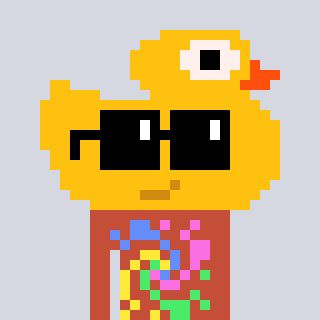
a pixel art character with square black sunglasses, a ducky-shaped head and a rust-colored body on a cool background